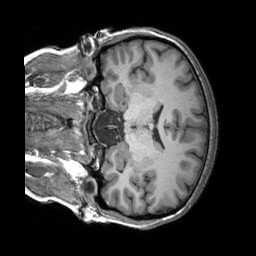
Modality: T1w
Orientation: coronal
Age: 20
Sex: female
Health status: healthy
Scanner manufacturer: siemens
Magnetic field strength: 3 T
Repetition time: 2.3 s
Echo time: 0.00303 s